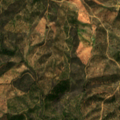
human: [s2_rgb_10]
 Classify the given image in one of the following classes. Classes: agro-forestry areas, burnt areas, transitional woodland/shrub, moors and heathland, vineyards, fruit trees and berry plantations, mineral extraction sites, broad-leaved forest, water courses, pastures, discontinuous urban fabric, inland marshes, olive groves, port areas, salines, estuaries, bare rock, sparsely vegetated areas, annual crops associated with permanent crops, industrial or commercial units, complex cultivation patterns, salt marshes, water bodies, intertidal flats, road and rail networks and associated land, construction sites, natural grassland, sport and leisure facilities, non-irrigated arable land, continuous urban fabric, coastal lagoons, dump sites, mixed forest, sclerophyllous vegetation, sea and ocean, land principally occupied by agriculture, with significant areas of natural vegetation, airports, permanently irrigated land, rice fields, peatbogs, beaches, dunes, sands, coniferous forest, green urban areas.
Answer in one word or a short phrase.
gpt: land principally occupied by agriculture, with significant areas of natural vegetation, agro-forestry areas, sclerophyllous vegetation, transitional woodland/shrub